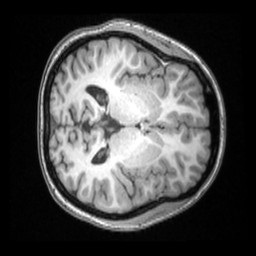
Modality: T1w
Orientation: axial
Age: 19
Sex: female
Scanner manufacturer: siemens
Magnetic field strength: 3 T
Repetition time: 2 s
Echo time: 0.00339 s